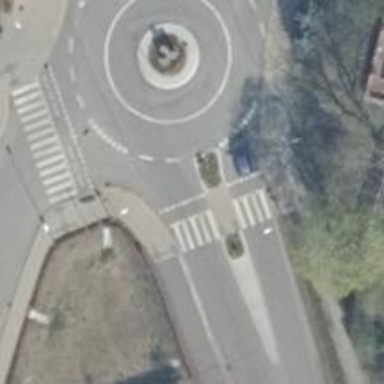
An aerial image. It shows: Zebra crossing with central island.